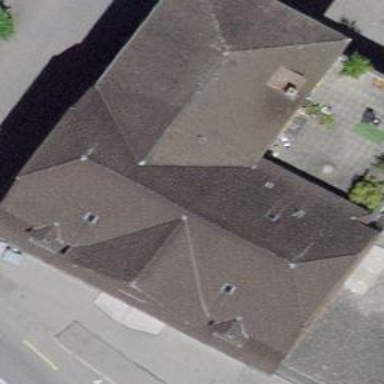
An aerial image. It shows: Building with hipped roof design.